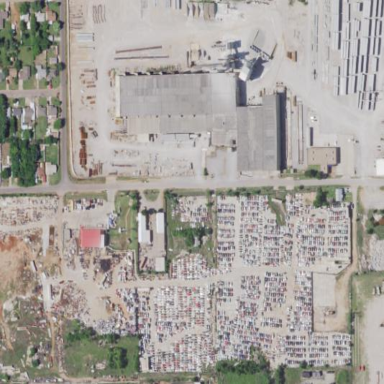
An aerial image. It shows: Industrial area.